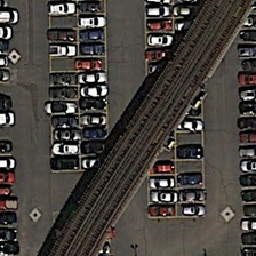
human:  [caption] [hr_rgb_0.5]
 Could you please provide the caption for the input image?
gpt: A straight gray Road passed through a parking lot full of parking

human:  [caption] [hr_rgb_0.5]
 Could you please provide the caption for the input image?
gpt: The road runs through the parking lot and is full of mountains.

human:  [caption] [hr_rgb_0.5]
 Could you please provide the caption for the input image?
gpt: A straight gray road crossed a parking lot full of parked cars

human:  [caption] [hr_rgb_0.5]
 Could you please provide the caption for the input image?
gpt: A straight gray road passes through a parking lot full of parked cars

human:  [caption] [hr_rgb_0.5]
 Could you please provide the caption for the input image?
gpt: A gray road crossed a parking lot full of parked cars.